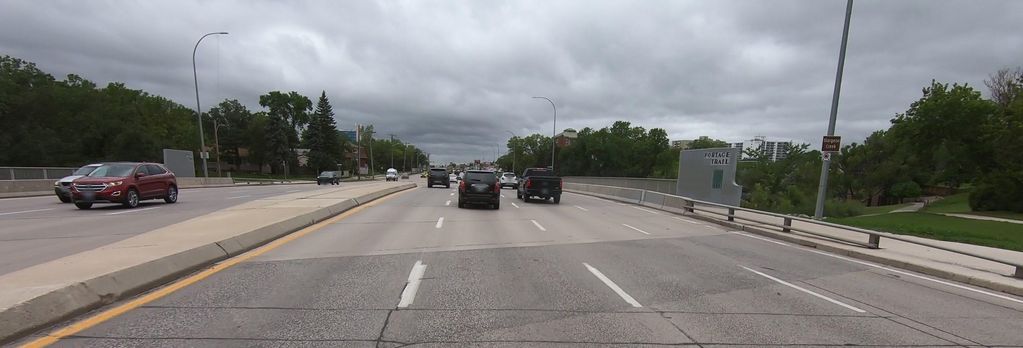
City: winnipeg